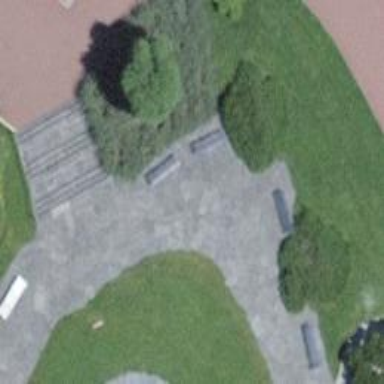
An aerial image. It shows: Bench for seating.